Question: When user open the app it show login 'UIViewController'. When user log in it redirect to next mapkit 'UIViewController'. But when user open app again I would like that he will skip login 'UIViewController'. How can I do that? I tried programatically redirect in login method 'viewWillAppear' but it works bad(It show controller for second).

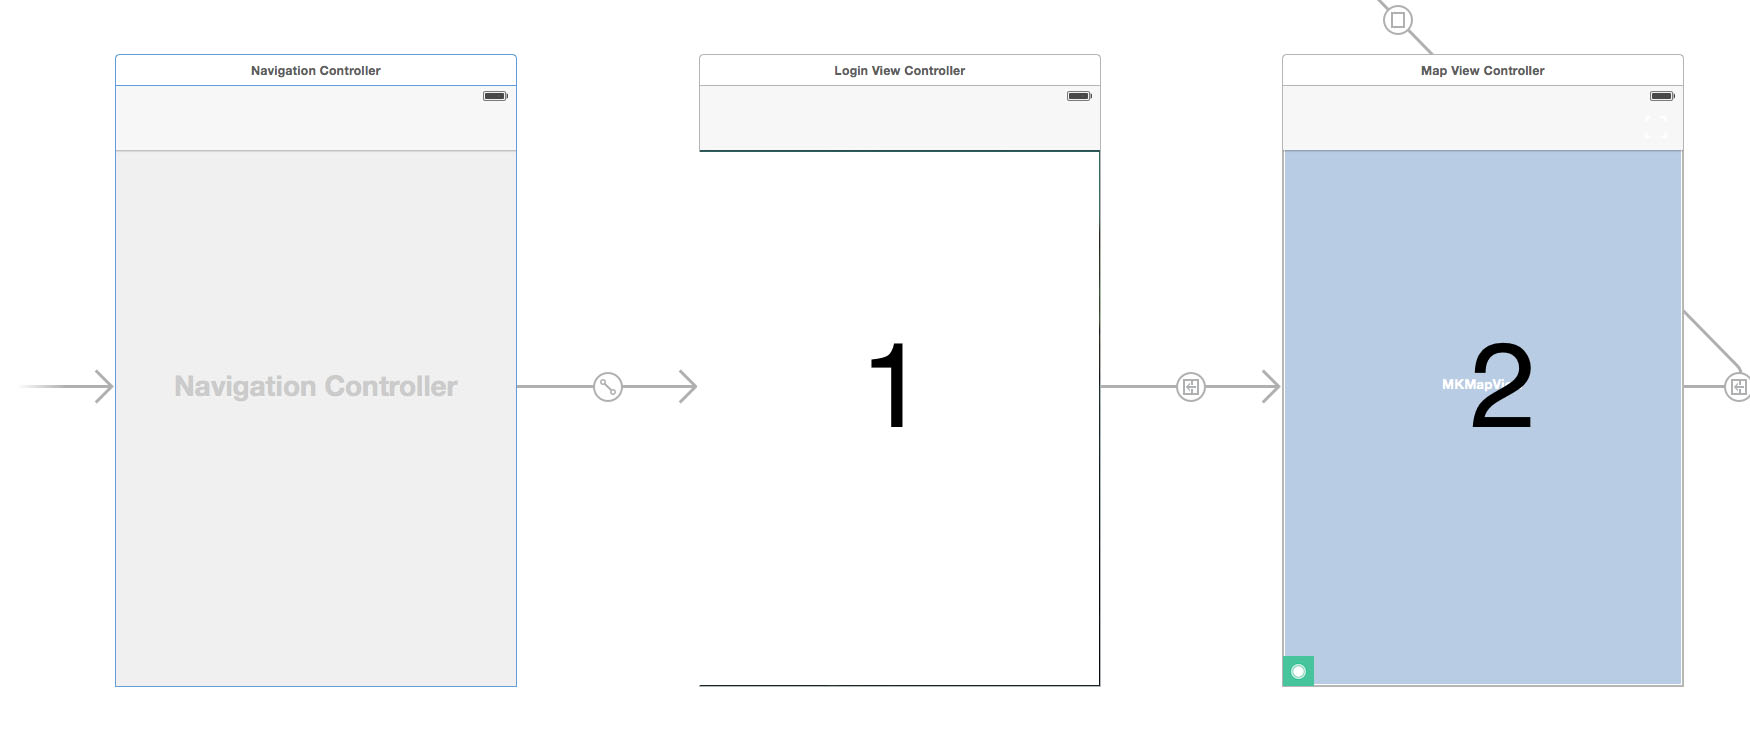
Answer: A better way is to add this check in the AppDelegate
'''
- (BOOL)application:(UIApplication *)application didFinishLaunchingWithOptions:(NSDictionary *)launchOptions {
if(isLoggedin) {
Storyboard *storyboard = [UIStoryboard storyboardWithName:@"Main" bundle:nil];
UIViewController *mapViewController = [storyboard instantiateViewControllerWithIdentifier:@"mapViewController" ];
self.rootViewController = [[UINavigationCotroller alloc] initWithRootViewController:mapViewController];
}
return YES;
}
'''